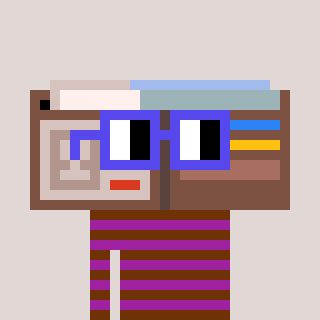
a pixel art character with square blue glasses, a wallet-shaped head and a magenta-colored body on a warm background